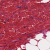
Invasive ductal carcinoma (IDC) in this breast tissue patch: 0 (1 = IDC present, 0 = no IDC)